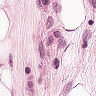
Metastatic tissue present: yes